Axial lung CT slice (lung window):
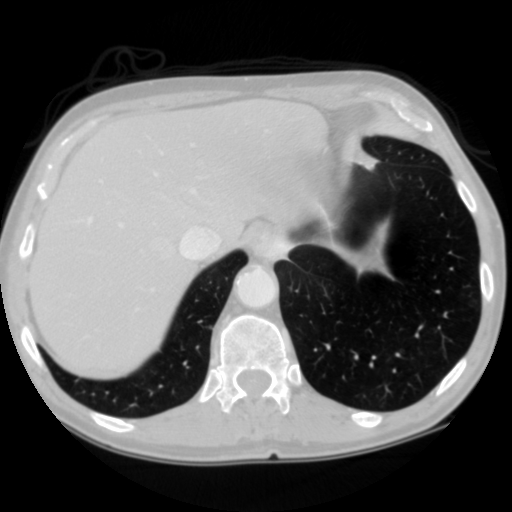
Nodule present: no